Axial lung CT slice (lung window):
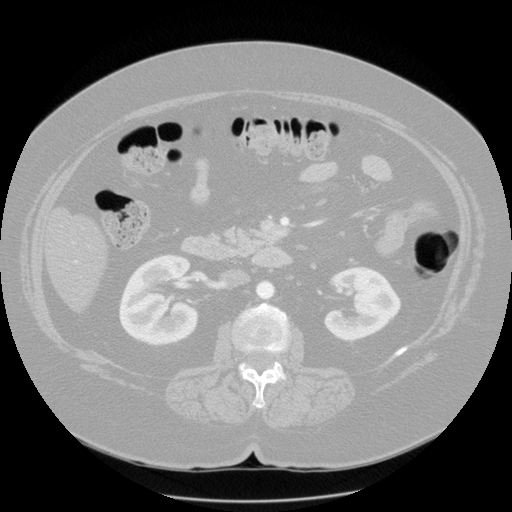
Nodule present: no